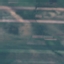
Land use / land cover: AnnualCrop